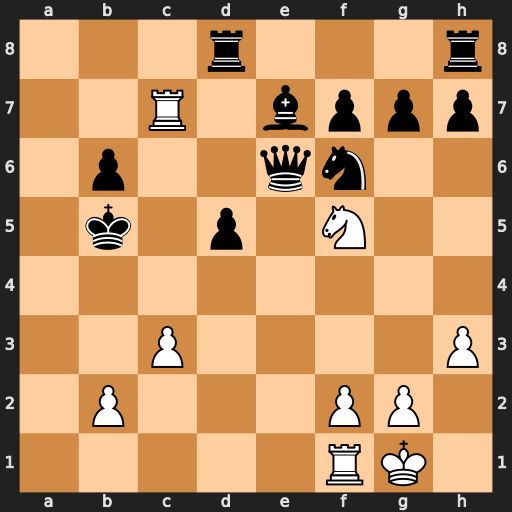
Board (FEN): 3r3r/2R1bppp/1p2qn2/1k1p1N2/8/2P4P/1P3PP1/5RK1
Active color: w
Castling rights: -
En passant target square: -
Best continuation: Nd4+ Ka6 Ra1+ Ba3 Rxa3#